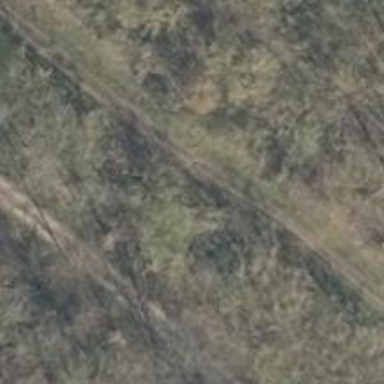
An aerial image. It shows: Bridleway with grass surface.